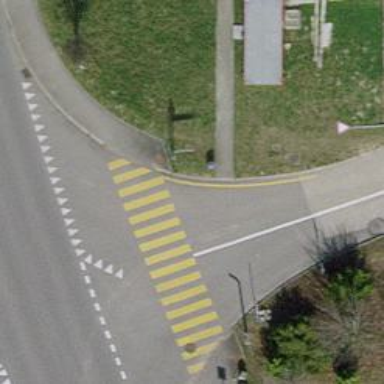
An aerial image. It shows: Kerb barrier.